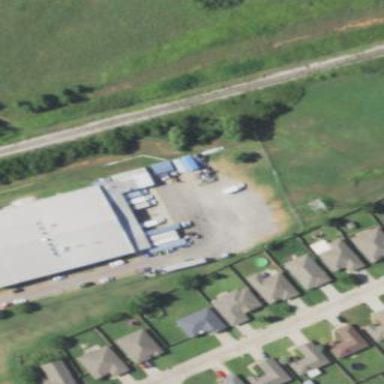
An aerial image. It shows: Commercial building.